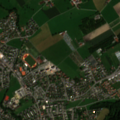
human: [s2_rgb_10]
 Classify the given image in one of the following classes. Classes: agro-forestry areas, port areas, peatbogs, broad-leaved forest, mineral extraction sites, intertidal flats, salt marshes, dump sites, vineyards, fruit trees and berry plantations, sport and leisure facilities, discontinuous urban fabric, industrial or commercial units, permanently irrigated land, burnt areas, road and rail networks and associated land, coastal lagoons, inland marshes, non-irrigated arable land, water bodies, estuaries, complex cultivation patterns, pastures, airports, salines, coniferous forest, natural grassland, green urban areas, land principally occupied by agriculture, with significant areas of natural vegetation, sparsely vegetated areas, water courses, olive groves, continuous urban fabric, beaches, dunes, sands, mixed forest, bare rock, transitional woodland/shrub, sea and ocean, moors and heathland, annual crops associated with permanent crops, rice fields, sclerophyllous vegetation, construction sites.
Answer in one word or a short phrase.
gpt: discontinuous urban fabric, non-irrigated arable land, mixed forest